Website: home-depot
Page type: cross-sells
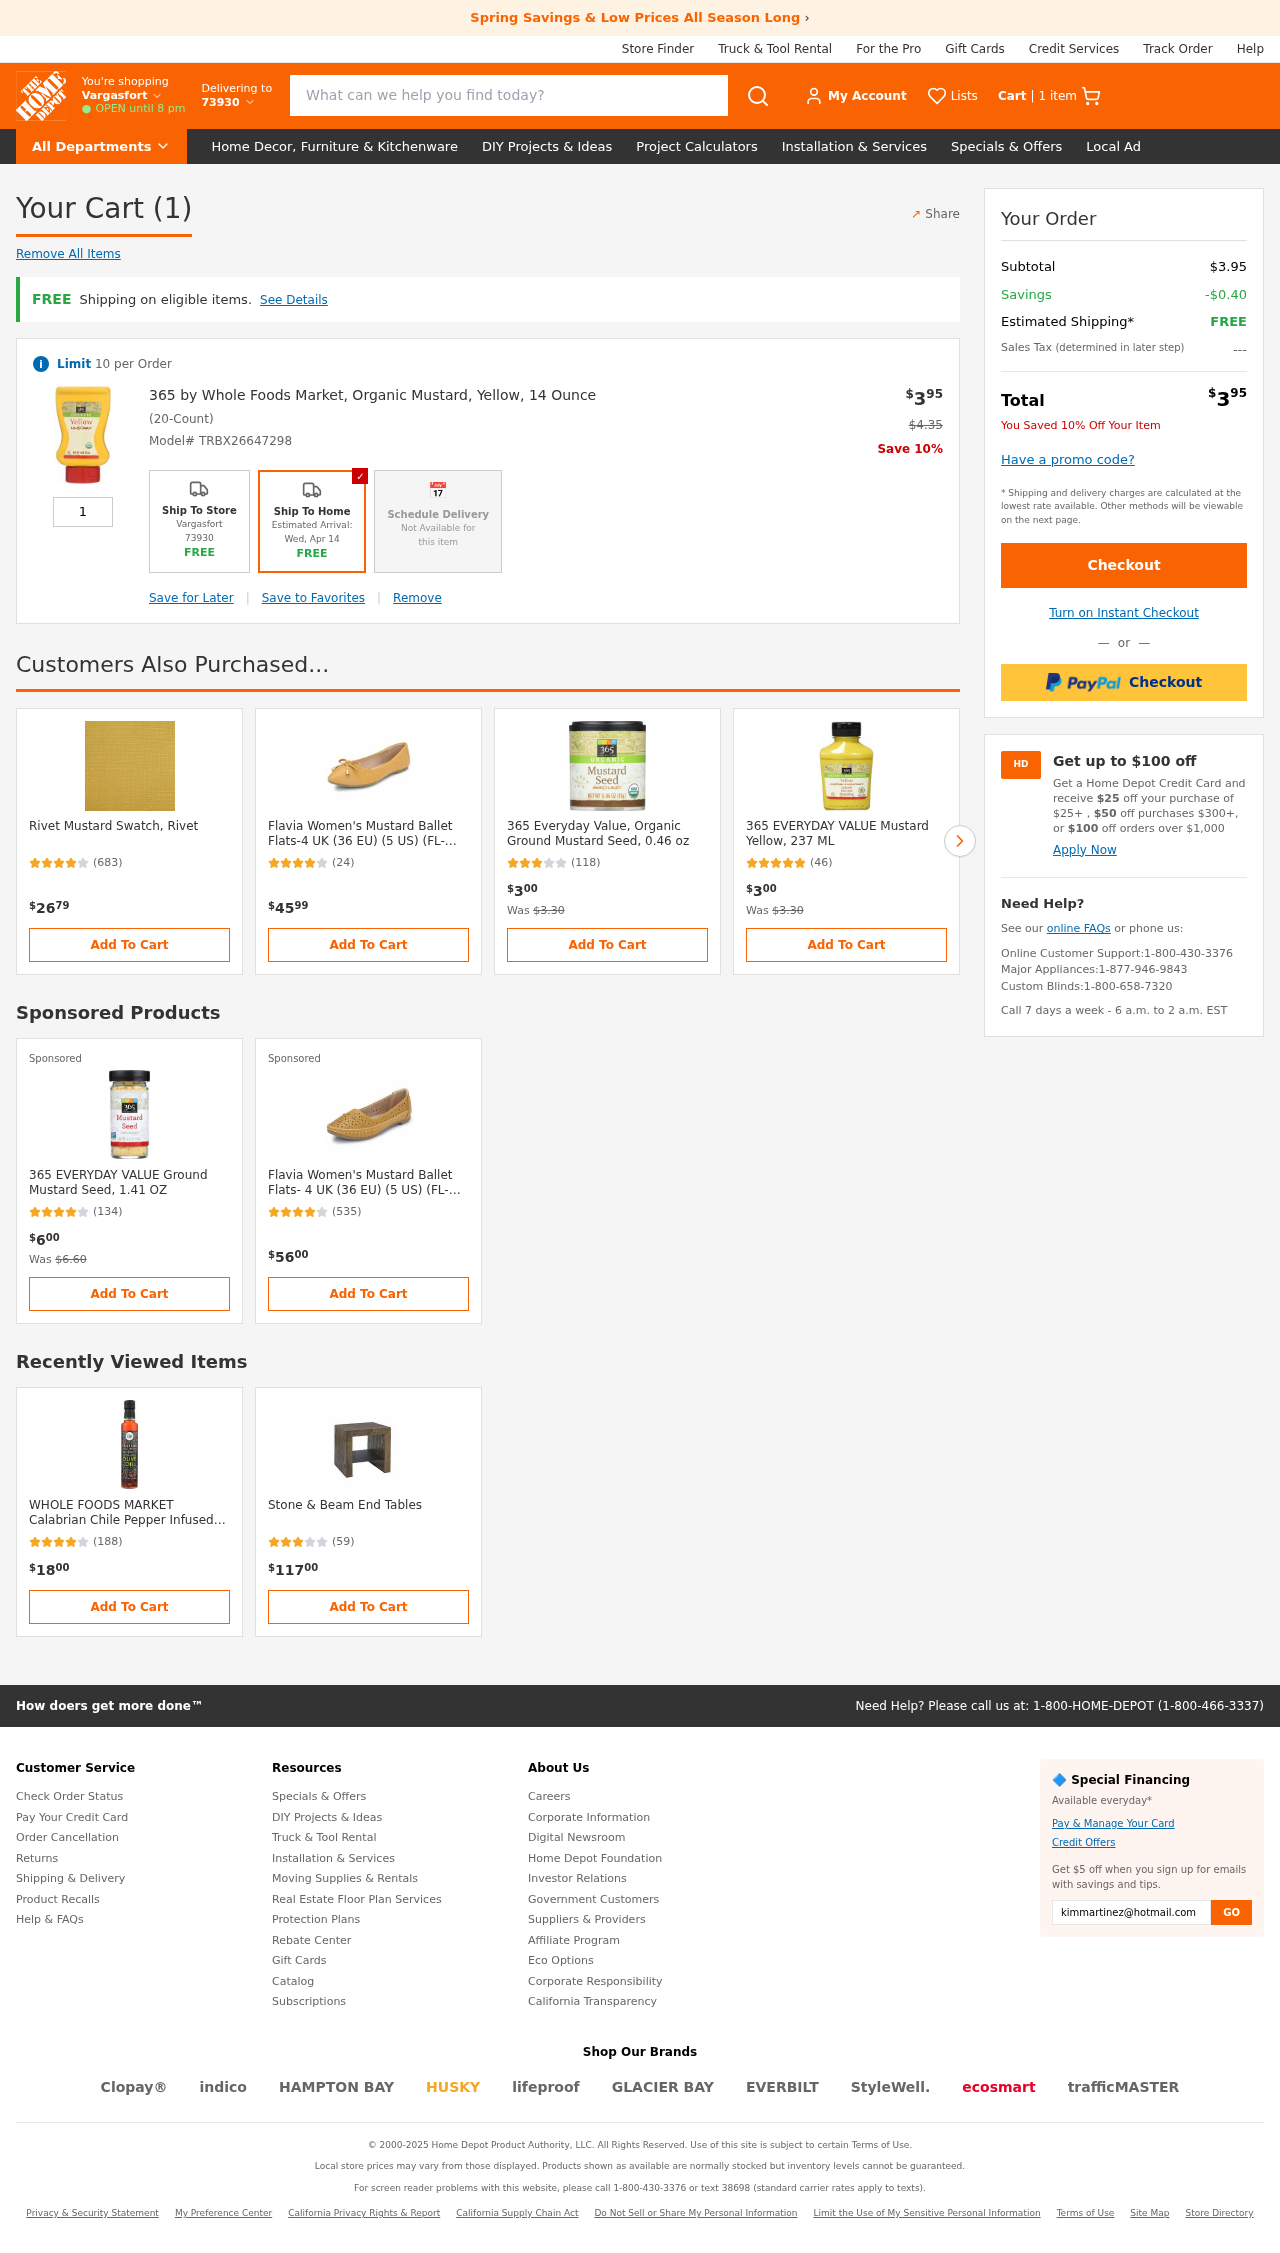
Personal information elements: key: PII_LOCATION1_CITY
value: Vargasfort
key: PII_POSTCODE
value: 73930
Product elements: key: PRODUCT1_NAME
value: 365 by Whole Foods Market, Organic Mustard, Yellow, 14 Ounce
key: PRODUCT1_PRICE
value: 3.95
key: PRODUCT1_QUANTITY
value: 1
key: PRODUCT1_ORIGINAL_PRICE
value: $4.35
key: PRODUCT2_NAME
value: Rivet Mustard Swatch, Rivet
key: PRODUCT2_NUM_RATINGS
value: (683)
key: PRODUCT2_PRICE
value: $2679
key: PRODUCT3_NAME
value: Flavia Women's Mustard Ballet Flats-4 UK (36 EU) (5 US) (FL-99/MUS)
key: PRODUCT3_NUM_RATINGS
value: (24)
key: PRODUCT3_PRICE
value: $4599
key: PRODUCT4_NAME
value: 365 Everyday Value, Organic Ground Mustard Seed, 0.46 oz
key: PRODUCT4_NUM_RATINGS
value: (118)
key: PRODUCT4_PRICE
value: $300
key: PRODUCT5_NAME
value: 365 EVERYDAY VALUE Mustard Yellow, 237 ML
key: PRODUCT5_NUM_RATINGS
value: (46)
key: PRODUCT5_PRICE
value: $300
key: PRODUCT6_NAME
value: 365 EVERYDAY VALUE Ground Mustard Seed, 1.41 OZ
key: PRODUCT6_NUM_RATINGS
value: (134)
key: PRODUCT6_PRICE
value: $600
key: PRODUCT7_NAME
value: Flavia Women's Mustard Ballet Flats- 4 UK (36 EU) (5 US) (FL-915/MUS)
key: PRODUCT7_NUM_RATINGS
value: (535)
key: PRODUCT7_PRICE
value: $5600
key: PRODUCT8_NAME
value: WHOLE FOODS MARKET Calabrian Chile Pepper Infused Extra Virgin Olive Oil, 8.45 FZ
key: PRODUCT8_NUM_RATINGS
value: (188)
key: PRODUCT8_PRICE
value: $1800
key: PRODUCT9_NAME
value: Stone & Beam End Tables
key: PRODUCT9_NUM_RATINGS
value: (59)
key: PRODUCT9_PRICE
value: $11700
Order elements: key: ORDER_NUM_ITEMS
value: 1 item
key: ORDER_NUM_ITEMS
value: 1
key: ORDER_SKU
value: Model# TRBX26647298
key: ORDER_SUBTOTAL
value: $3.95
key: ORDER_SAVINGS
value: -$0.40
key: ORDER_TOTAL
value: $395
Search elements: key: HEADER_SEARCH
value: What can we help you find today?